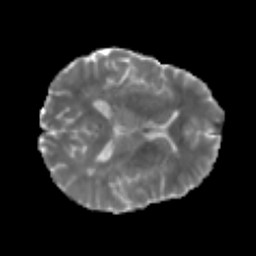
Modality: MD
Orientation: axial
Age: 42
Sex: male
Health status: healthy
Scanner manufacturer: philips
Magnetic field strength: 3 T
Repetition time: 4.031 s
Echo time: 0.08907 s